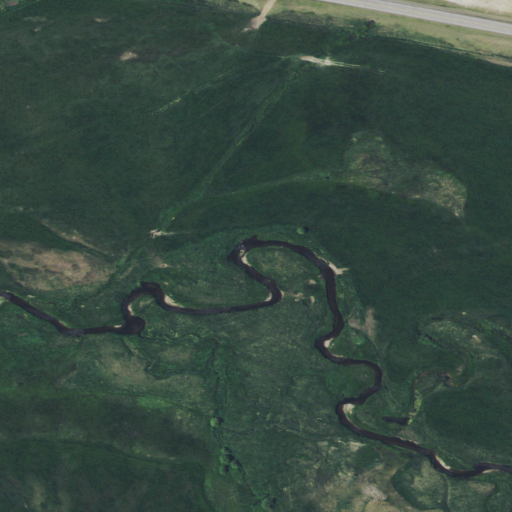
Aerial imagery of valley in Montana named Avon Valley containing pasture, low intensity development, woody wetlands, shrub, and open development